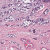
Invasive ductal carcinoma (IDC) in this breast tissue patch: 1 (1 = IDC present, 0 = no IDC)